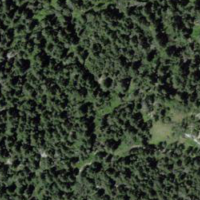
EUNIS habitat code: 43
Species observed at this site:
Corvus corone
Lophophanes cristatus
Anas platyrhynchos
Troglodytes troglodytes
Anthus spinoletta
Prunella modularis
Fringilla coelebs
Parus major
Hirundo rustica
Turdus pilaris
Nucifraga caryocatactes
Phoenicurus phoenicurus
Pyrrhocorax graculus
Periparus ater